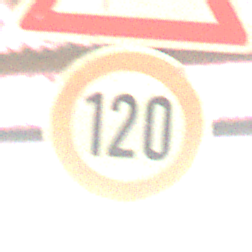
Verkehrszeichen: Geschwindigkeit120
Zusatzzeichen oben: SeitenwindVonLinks
Umgebung: Roofed, Special
Tageszeit: MorningAfternoon
Wetter: NotSpecified
Licht: Artificial
Jahreszeit: NotSpecified
Kontrast: MediumContrast